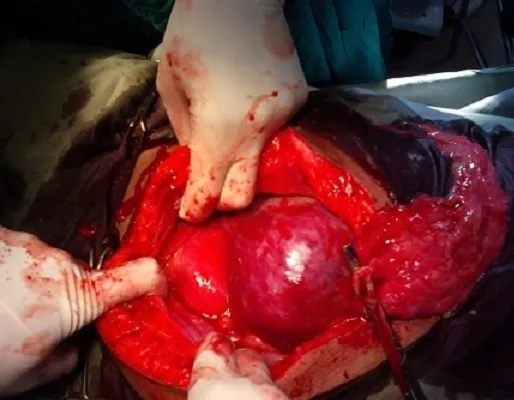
Operative findings showing the anterior part of the uterine fundus, the posterior part being hidden by the placental insertion; it also shows the omentum and the umbilical cord clamped flush with the placenta.
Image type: medical_photograph (other_medical_photograph)